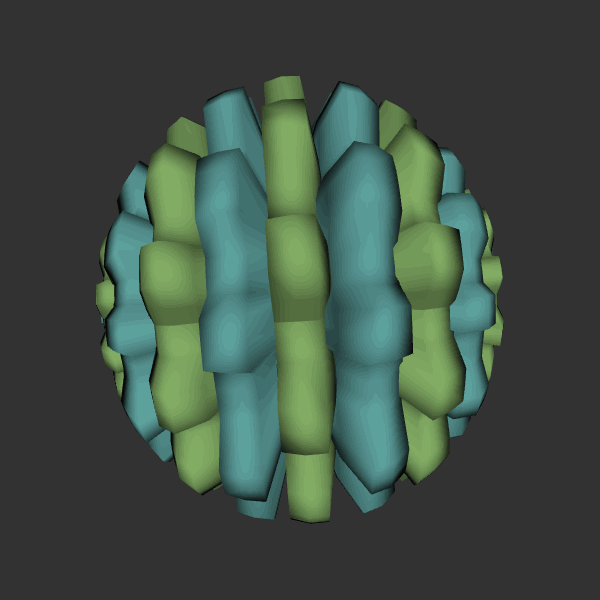
Background: dark